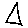
Label: triangle